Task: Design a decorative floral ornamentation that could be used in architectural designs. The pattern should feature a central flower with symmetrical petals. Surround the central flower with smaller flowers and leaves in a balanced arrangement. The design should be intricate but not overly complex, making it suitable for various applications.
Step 372:
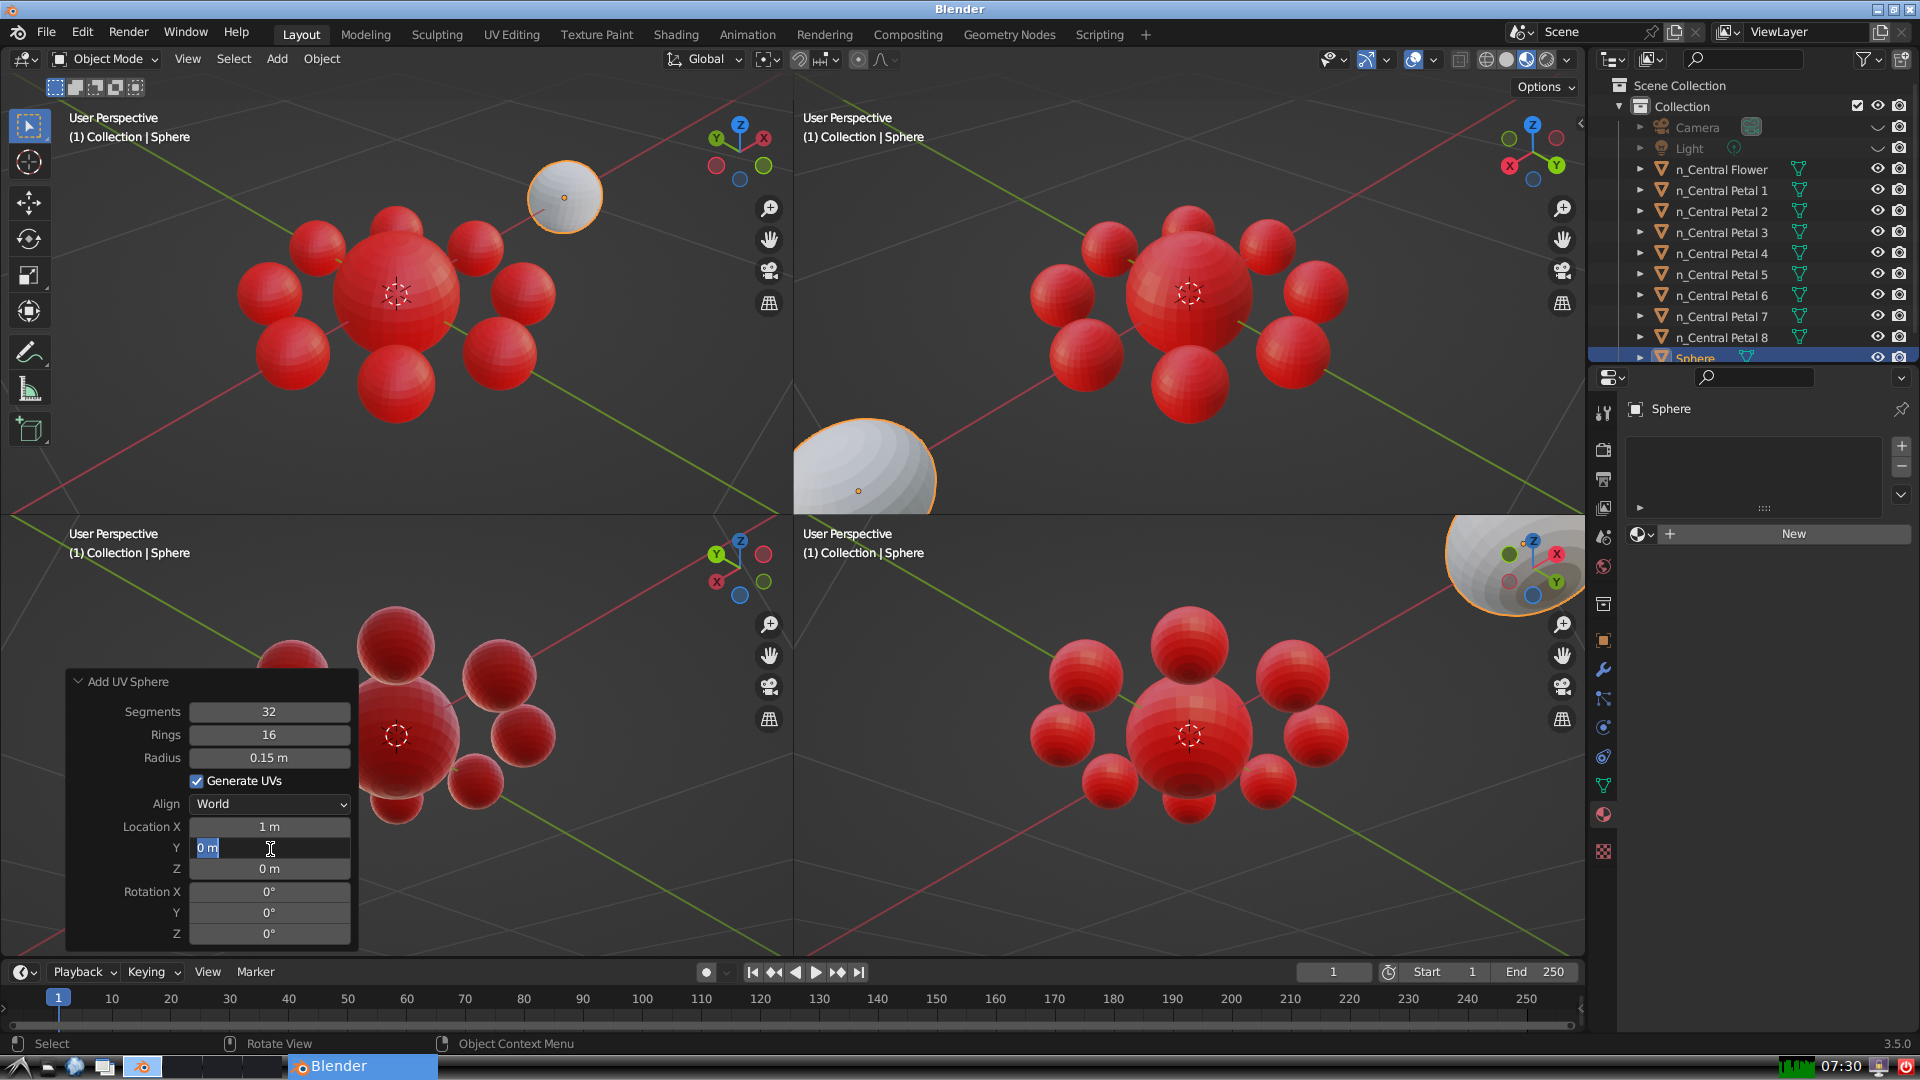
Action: input_text: 0.0